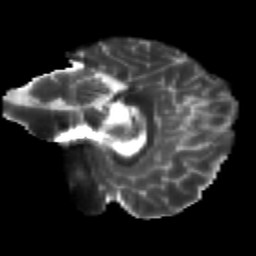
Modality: T2w
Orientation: sagittal
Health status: healthy
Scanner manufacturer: siemens
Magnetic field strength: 3 T
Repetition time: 12 s
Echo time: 0.092 s